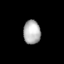
Tissue: skin
Cell type: Epithelial cells
Senescence score: 0.2777
Nuclear area (px): 400
Mean DAPI intensity: 178.43